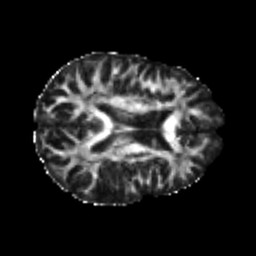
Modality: FA
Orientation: axial
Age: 22
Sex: male
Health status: healthy
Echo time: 0.074 s